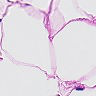
Metastatic tissue present: no